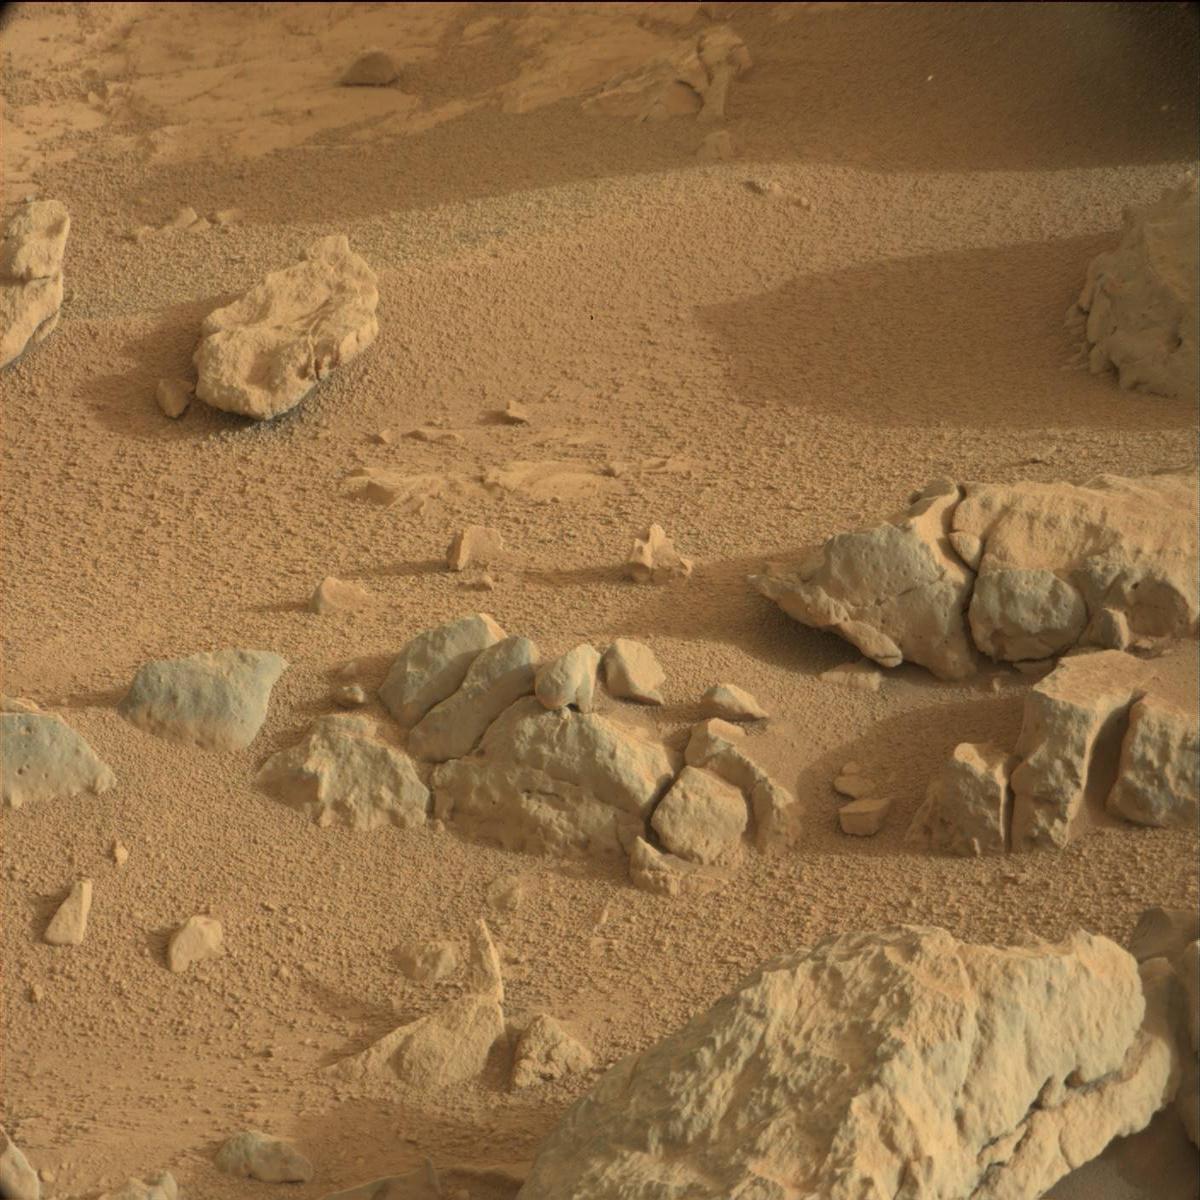
Terrain classes present: Bedrock, Rock, Sand / Soil